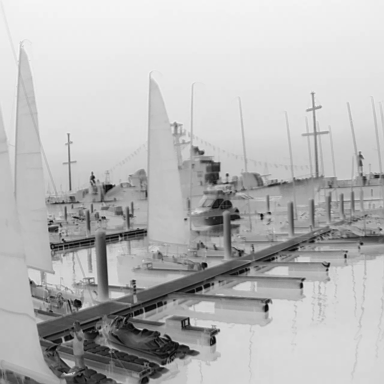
There are four objects shown in the infrared image, including two sailboats, and two canoes.